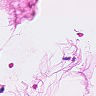
Metastatic tissue present: no